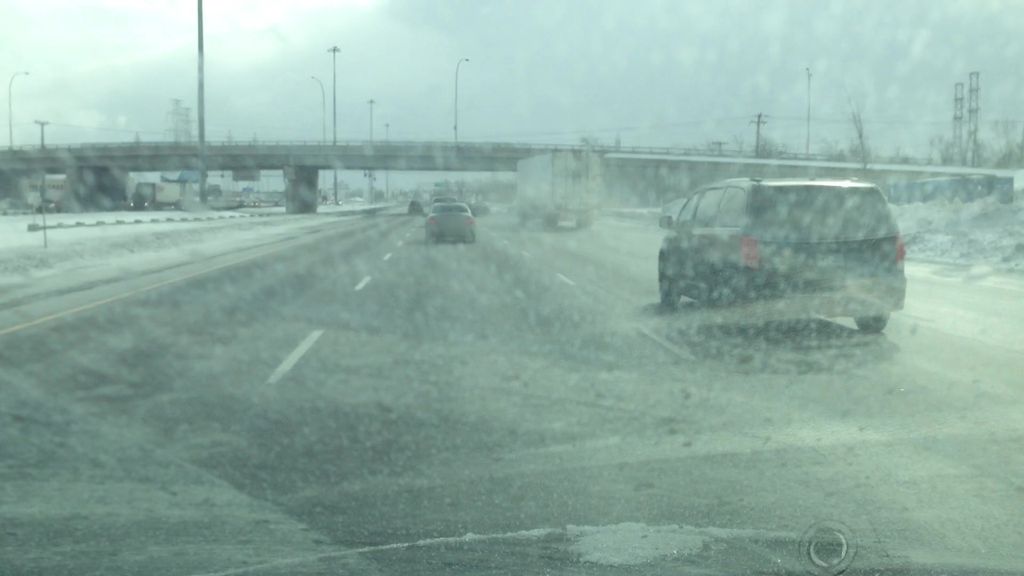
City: montreal